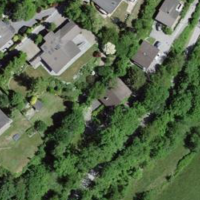
EUNIS habitat code: 55
Species observed at this site:
Veronica chamaedrys
Lotus corniculatus